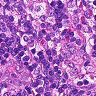
Metastatic tissue present: no